Interaction volume radius: 5 \u00c5
Interaction volume height: 15 \u00c5
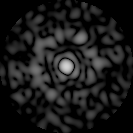
Disorder parameter: 0.8556